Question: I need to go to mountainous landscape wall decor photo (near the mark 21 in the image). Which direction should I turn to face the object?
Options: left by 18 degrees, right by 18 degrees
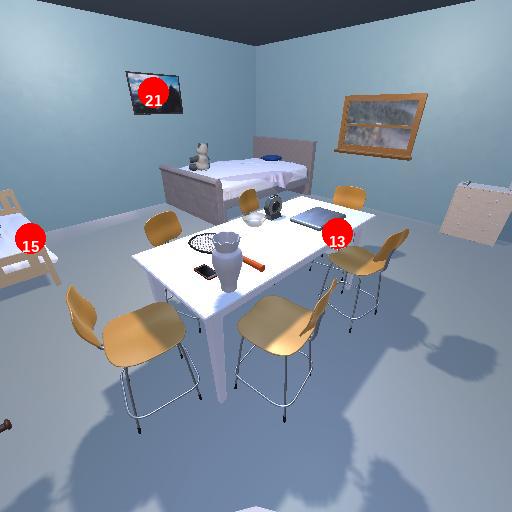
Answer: left by 18 degrees